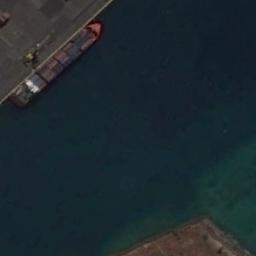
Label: ship